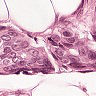
Metastatic tissue present: yes